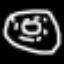
Label: donut